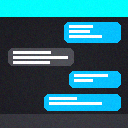
Screen state: on